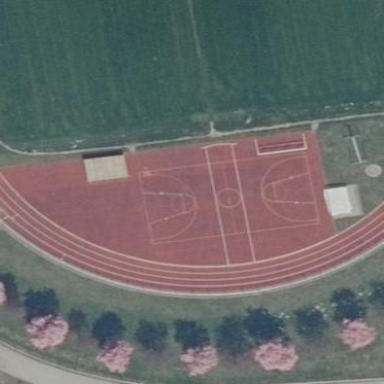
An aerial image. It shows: Multi-sport pitch with tartan surface.